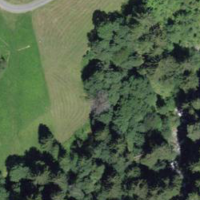
EUNIS habitat code: 43
Species observed at this site:
Ophrys insectifera